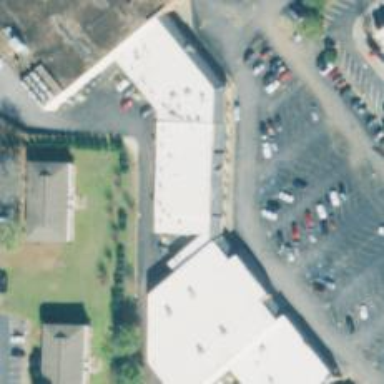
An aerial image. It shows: Healthcare clinic.